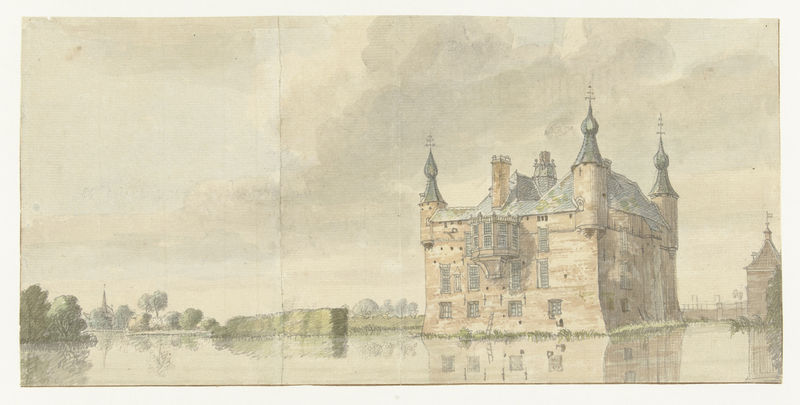
Titel: Het Huis Driesberg
Künstler: Jan de Beijer
Standort: Amsterdam
Institution: Rijksmuseum
Schlagwörter: gemälde, himmel, wasser, aquarell, bäume, landschaft, see, teich, ufer, fenster, wiese, architektur, ferne, morgen, spiegelung, brücke, kirche, turm, mauer, dunst, nebel, burg, schloß, wasserschloss